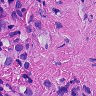
Metastatic tissue present: yes